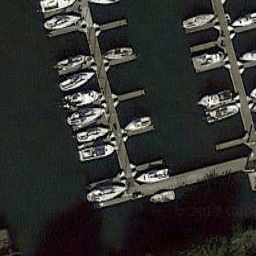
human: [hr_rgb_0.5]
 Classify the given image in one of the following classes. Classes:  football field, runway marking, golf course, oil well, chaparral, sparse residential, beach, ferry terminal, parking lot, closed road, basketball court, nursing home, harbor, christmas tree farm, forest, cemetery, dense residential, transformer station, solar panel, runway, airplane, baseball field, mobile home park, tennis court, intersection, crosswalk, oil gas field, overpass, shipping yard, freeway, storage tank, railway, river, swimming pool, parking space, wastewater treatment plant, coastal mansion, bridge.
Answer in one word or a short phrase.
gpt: harbor